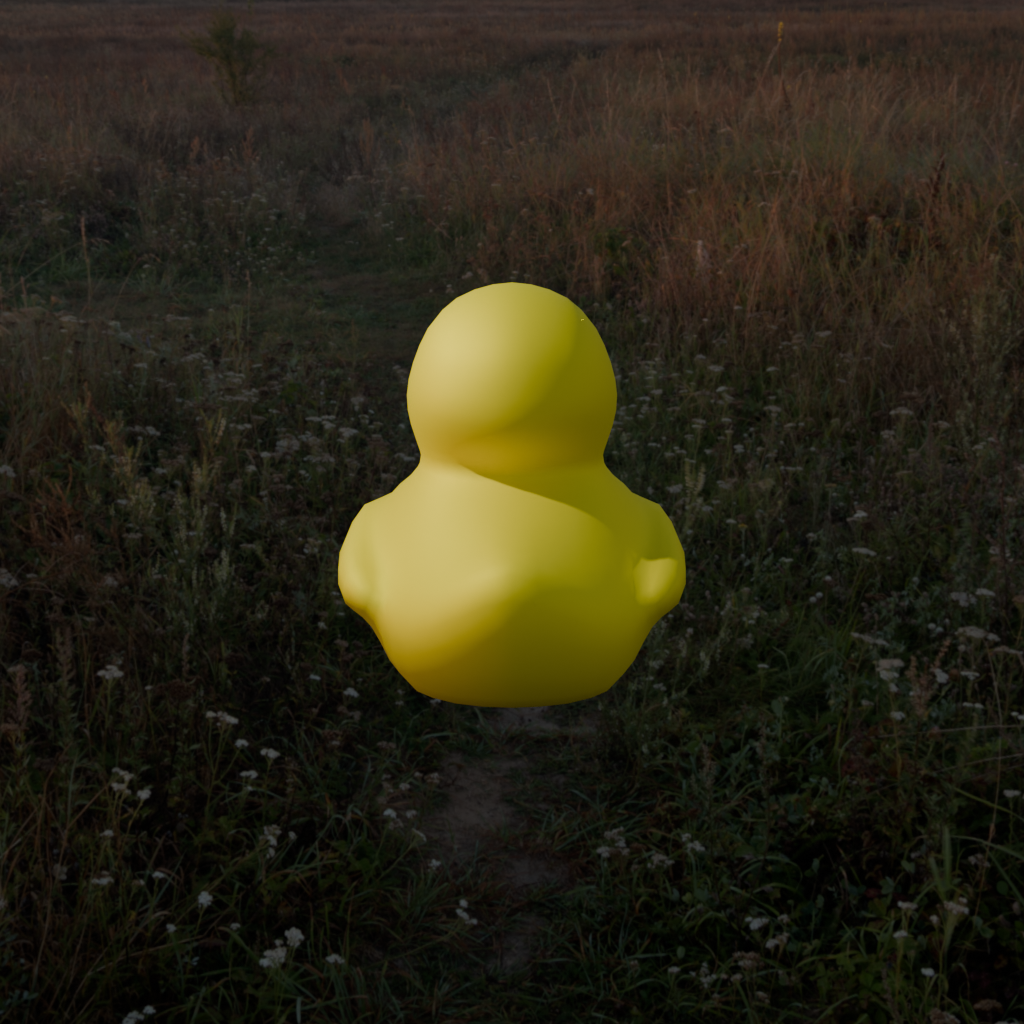
an image of a yellow rubber duck seen from <back> in a meadow at dawn with paths through the vegetation.